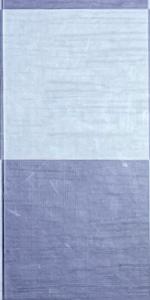
Label: Empty